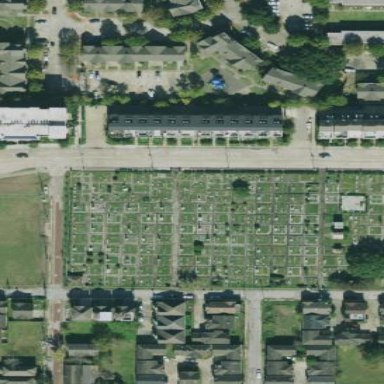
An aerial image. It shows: Cemetery.